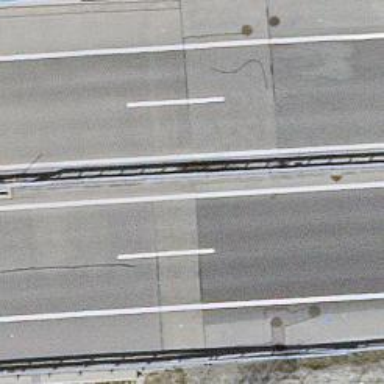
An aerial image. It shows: Guard rail as barrier.